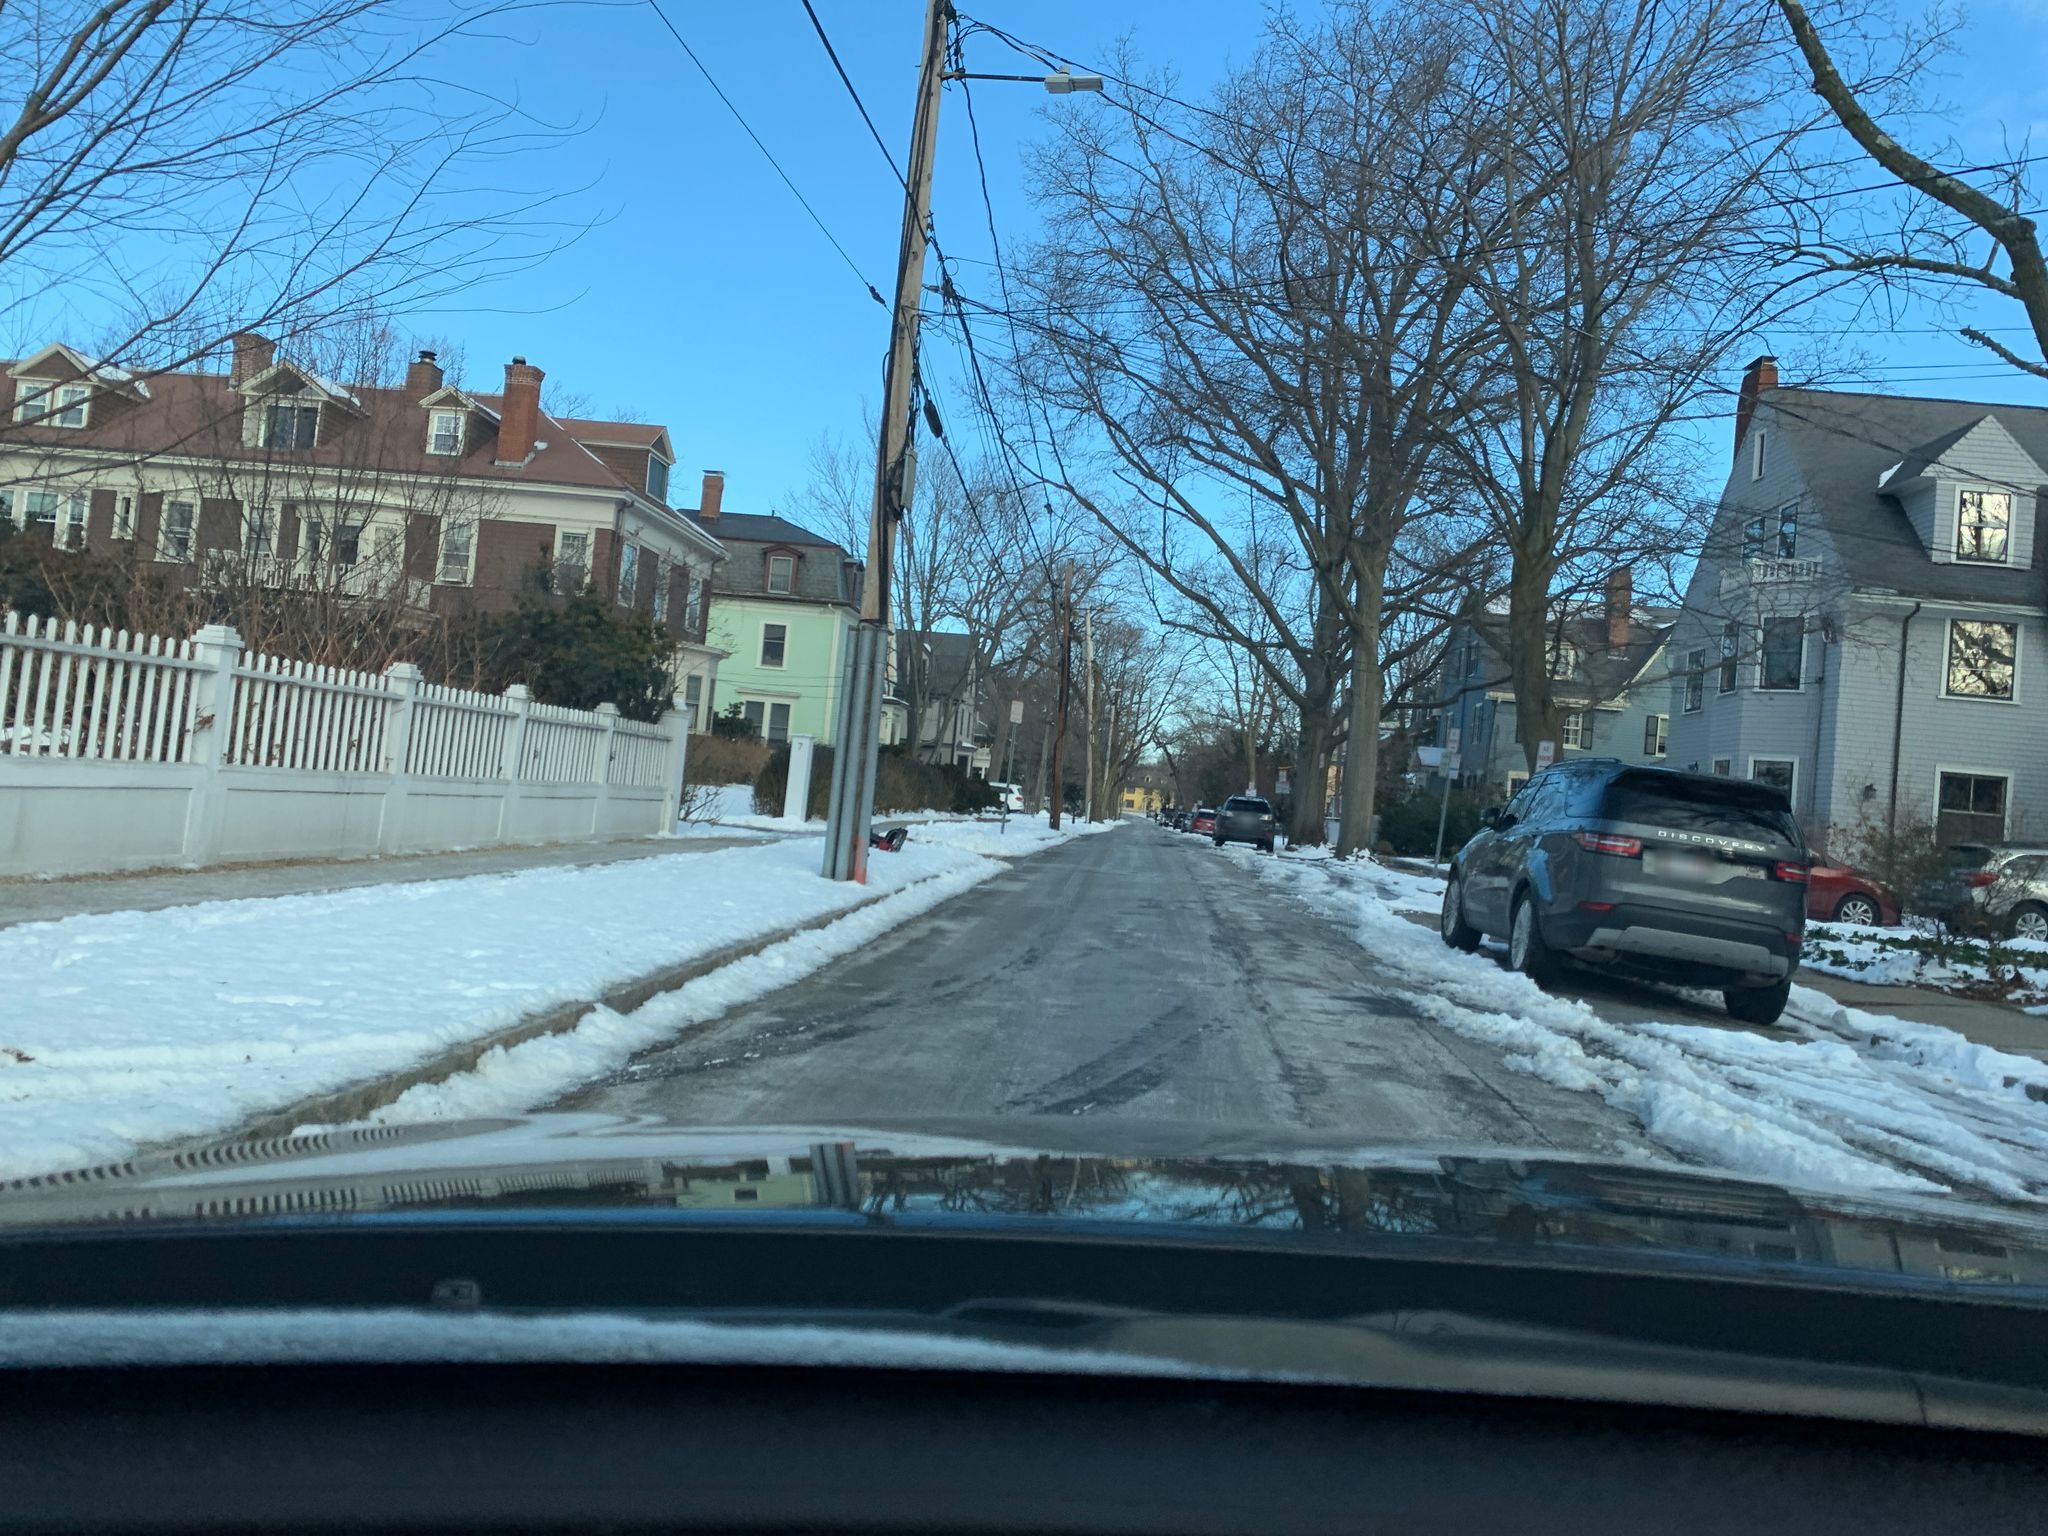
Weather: snowy
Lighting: day
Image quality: good
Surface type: driving surface
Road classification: residential
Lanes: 1
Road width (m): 12.2
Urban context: urban centre
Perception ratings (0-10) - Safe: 8.51, Lively: 8.42, Beautiful: 6.51, Boring: 6.83, Depressing: 3.79, Wealthy: 6.25